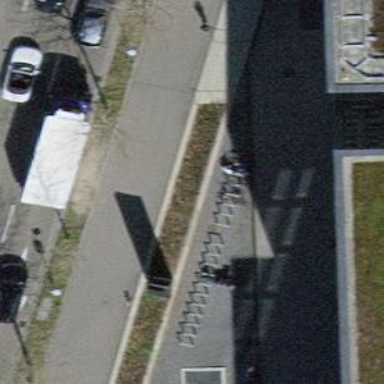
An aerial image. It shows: Bicycle parking area with stands.